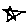
Label: star